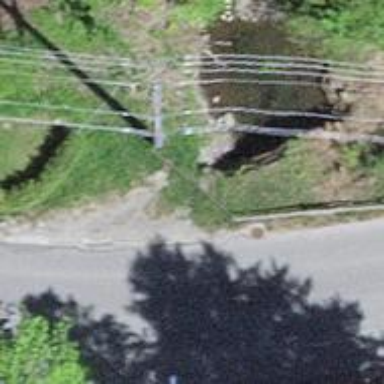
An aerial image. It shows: Power pole.